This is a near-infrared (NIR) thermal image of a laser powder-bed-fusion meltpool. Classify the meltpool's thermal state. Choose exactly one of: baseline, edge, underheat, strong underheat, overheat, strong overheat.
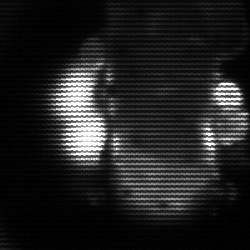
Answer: strong underheat